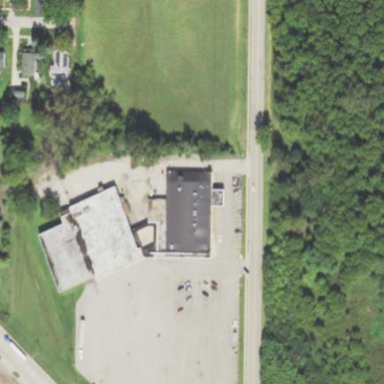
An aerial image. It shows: Commercial building.